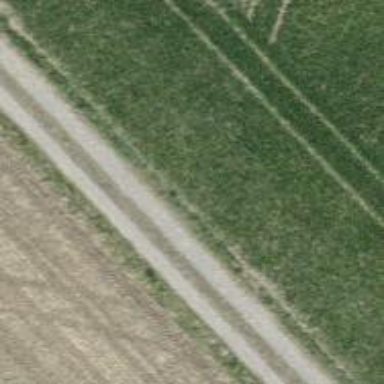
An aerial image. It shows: Track with grade2 compacted surface. The trail visibility is excellent.